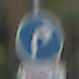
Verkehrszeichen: VorgeschriebeneFahrtrichtungRechts
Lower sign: SonstigeFahrzeugePersonengruppenFrei3
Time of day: MorningAfternoon
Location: Outdoor (Urban)
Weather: Overcast
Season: NotSpecified
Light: Natural